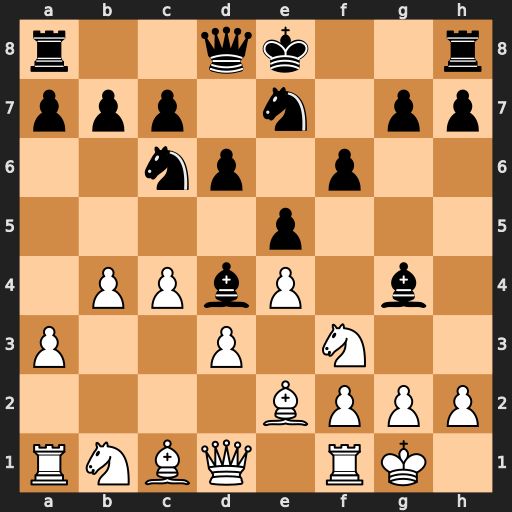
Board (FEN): r2qk2r/ppp1n1pp/2np1p2/4p3/1PPbP1b1/P2P1N2/4BPPP/RNBQ1RK1
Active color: w
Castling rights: kq
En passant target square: -
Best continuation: Nxd4 Nxd4 Bxg4